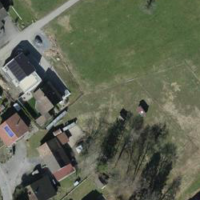
EUNIS habitat code: 55
Species observed at this site:
Euonymus europaeus